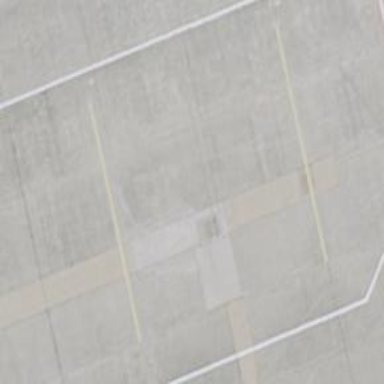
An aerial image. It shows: Airport parking position.